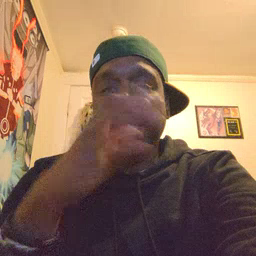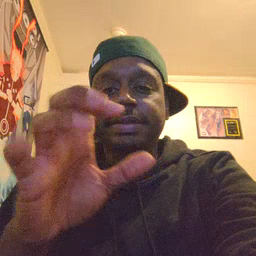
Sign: hot